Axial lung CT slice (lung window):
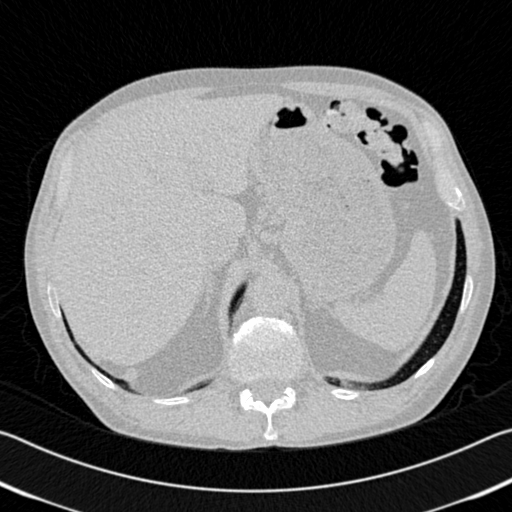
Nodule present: no